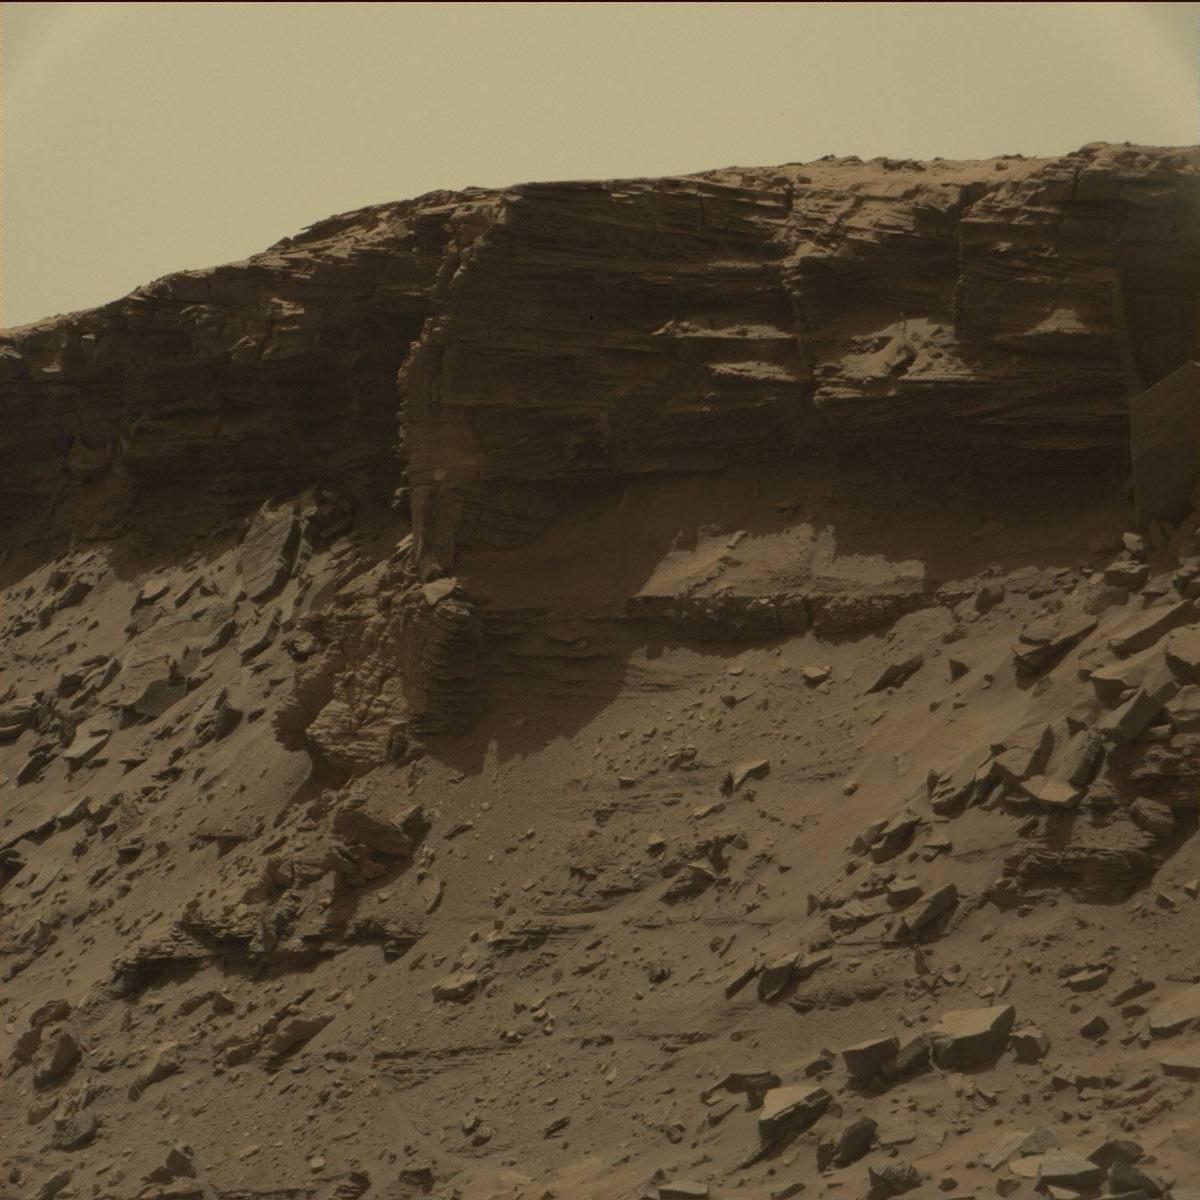
Terrain classes present: Bedrock, Rock, Sand / Soil, Sky